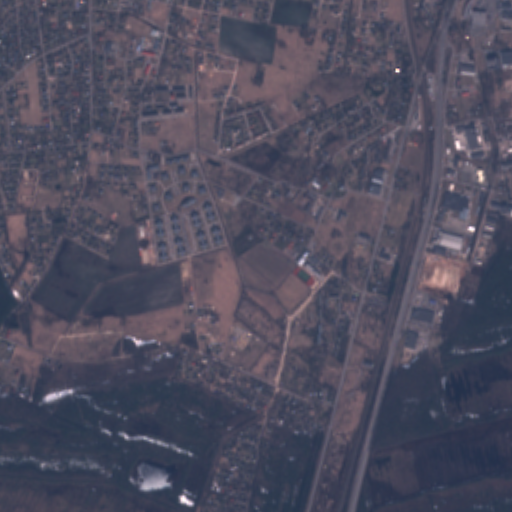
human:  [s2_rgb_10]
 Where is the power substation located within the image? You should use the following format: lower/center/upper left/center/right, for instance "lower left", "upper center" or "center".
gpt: The power substation is located in the center left of the image.
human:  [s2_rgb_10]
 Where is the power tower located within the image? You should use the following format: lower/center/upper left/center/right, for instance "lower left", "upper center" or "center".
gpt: The power tower is located in the upper right of the image.
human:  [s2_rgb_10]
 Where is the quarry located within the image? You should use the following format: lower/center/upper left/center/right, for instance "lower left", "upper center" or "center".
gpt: The quarry is located in the lower right of the image.
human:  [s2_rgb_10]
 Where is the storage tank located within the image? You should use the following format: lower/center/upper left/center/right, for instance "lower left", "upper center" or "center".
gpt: The storage tank is located in the center right of the image.
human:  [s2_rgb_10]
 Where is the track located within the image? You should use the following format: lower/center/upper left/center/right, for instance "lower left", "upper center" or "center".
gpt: The track is located in the lower center of the image.
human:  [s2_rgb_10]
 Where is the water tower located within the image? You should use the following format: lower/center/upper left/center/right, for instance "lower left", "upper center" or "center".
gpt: The water tower is located in the upper left of the image.
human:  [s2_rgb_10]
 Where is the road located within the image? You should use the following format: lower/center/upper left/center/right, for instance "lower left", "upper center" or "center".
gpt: There is no road in the image.